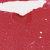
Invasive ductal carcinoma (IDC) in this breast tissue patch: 0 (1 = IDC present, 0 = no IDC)